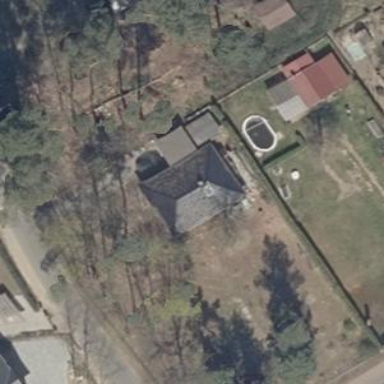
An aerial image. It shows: Hipped roof house.